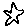
Label: star